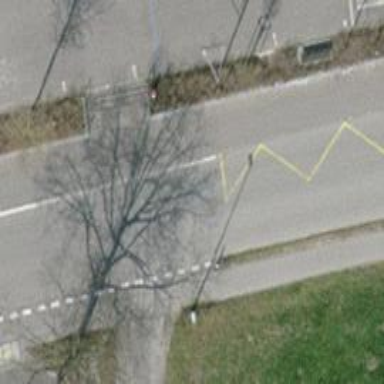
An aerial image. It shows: Platform for public transport on the road.